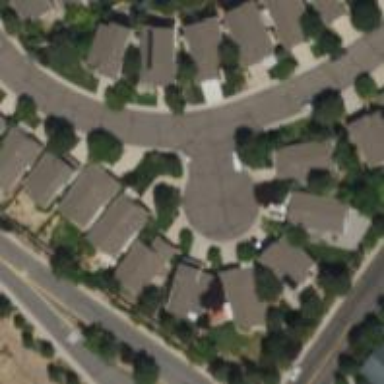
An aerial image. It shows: Residential road with asphalt surface and separate sidewalk.